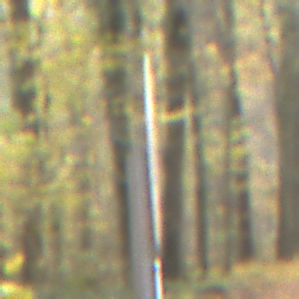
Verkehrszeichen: VerbotRadverkehr
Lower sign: ZeitangabenOhneBeschraenkungAufWochentage1
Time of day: MorningAfternoon
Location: Outdoor (Nature)
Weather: Overcast
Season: Autumn
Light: Natural